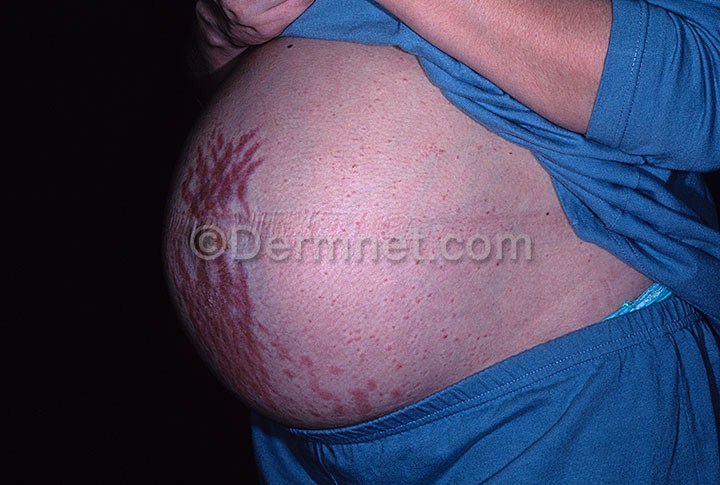
Disease: Urticaria Hives